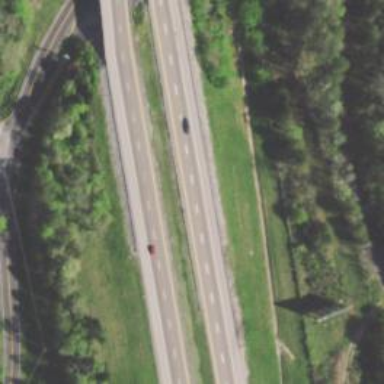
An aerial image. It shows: View of motorway.